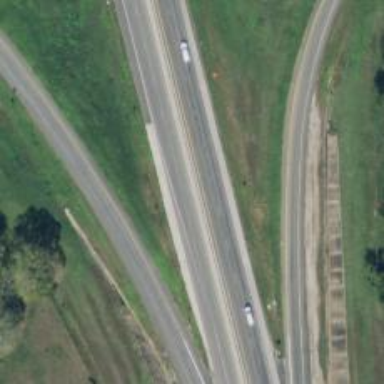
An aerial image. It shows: This image shows trunk highway that functions as expressway.